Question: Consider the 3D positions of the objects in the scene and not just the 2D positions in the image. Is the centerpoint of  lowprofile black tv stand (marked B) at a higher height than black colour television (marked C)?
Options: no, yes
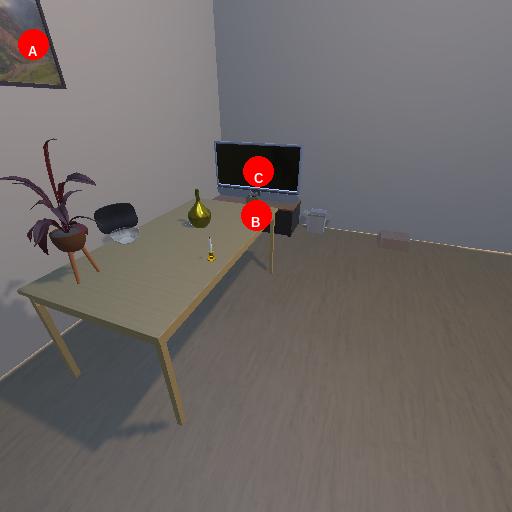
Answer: no